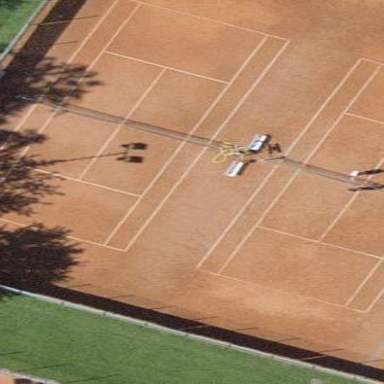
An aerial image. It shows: Sand tennis court on pitch for leisure land.